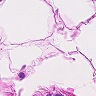
Metastatic tissue present: no